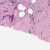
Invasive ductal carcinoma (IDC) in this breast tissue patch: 1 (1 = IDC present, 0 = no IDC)